Question: Count the number of objects in the diagram.
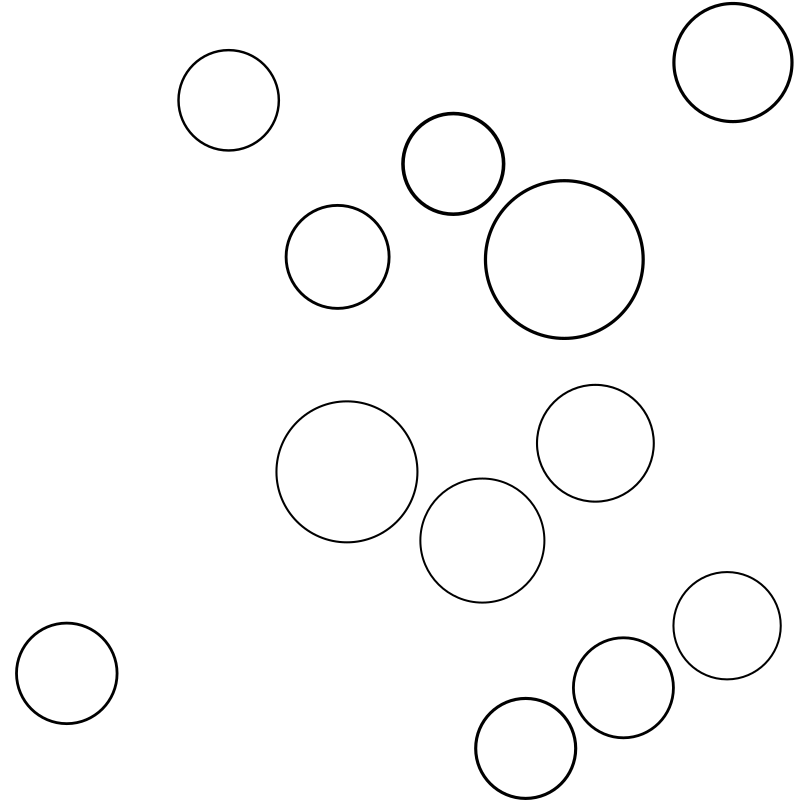
Answer: 12